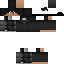
A male human skin with dark skin, wearing brown bald dressed in a blue hoodie and black pants, featuring a closed mouth.